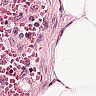
Metastatic tissue present: no